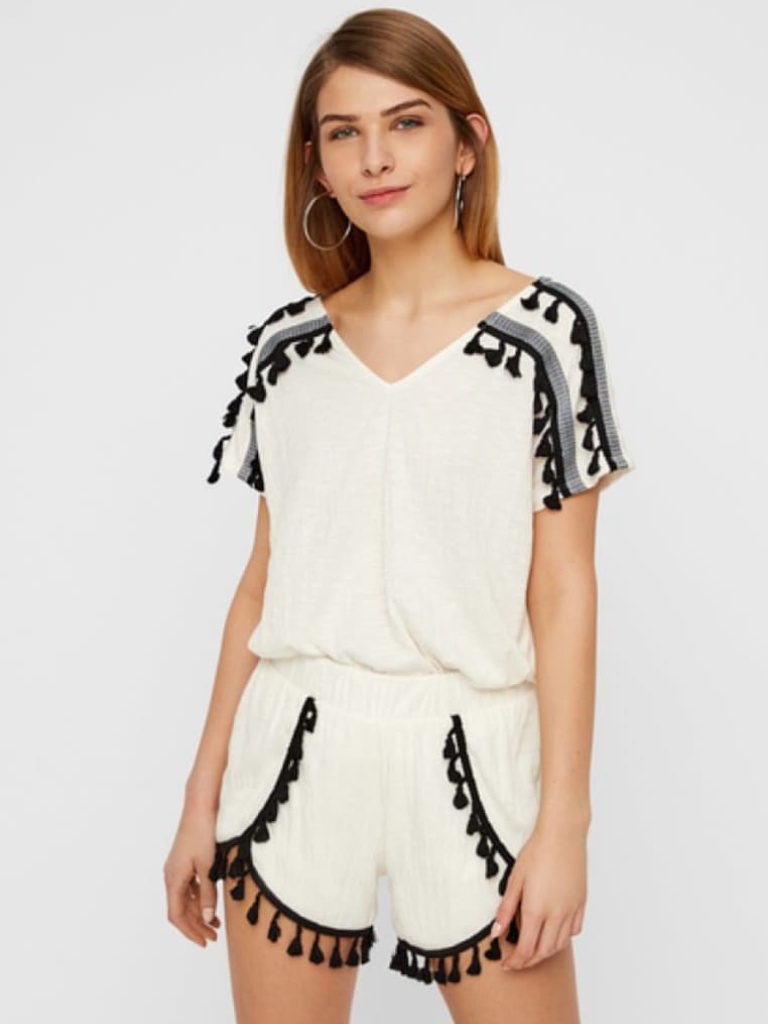
cotton relaxed short sleeve hip length Fully Tucked in v-neck t-shirt